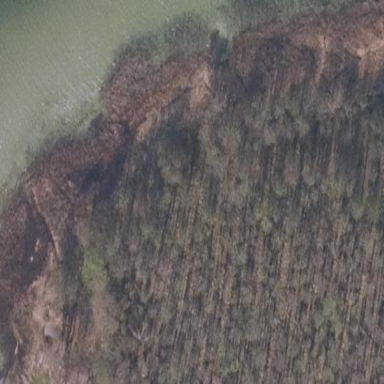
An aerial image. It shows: Reedbed wetland area.